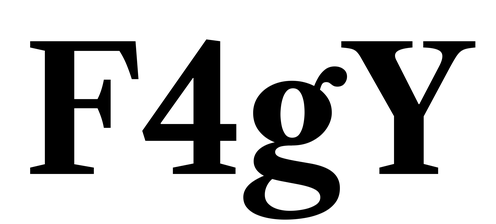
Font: LibreCaslonText_Bold